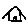
Label: house